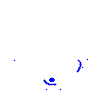
Particle: electron